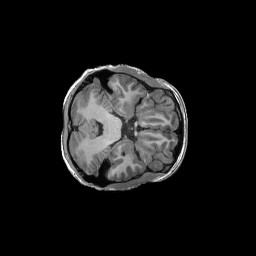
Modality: T1w
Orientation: axial
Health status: ill
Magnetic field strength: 3 T